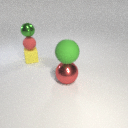
large red metal sphere below large green rubber sphere